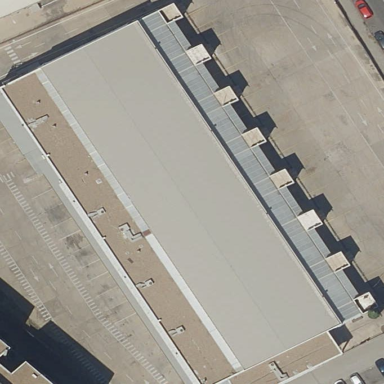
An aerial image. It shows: Industrial building.